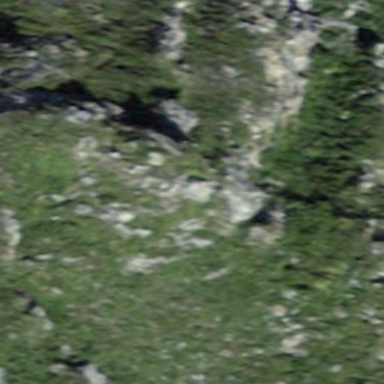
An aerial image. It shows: Landscape of bare rock.